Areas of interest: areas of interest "Shanghai City Longhua Funeral Home"
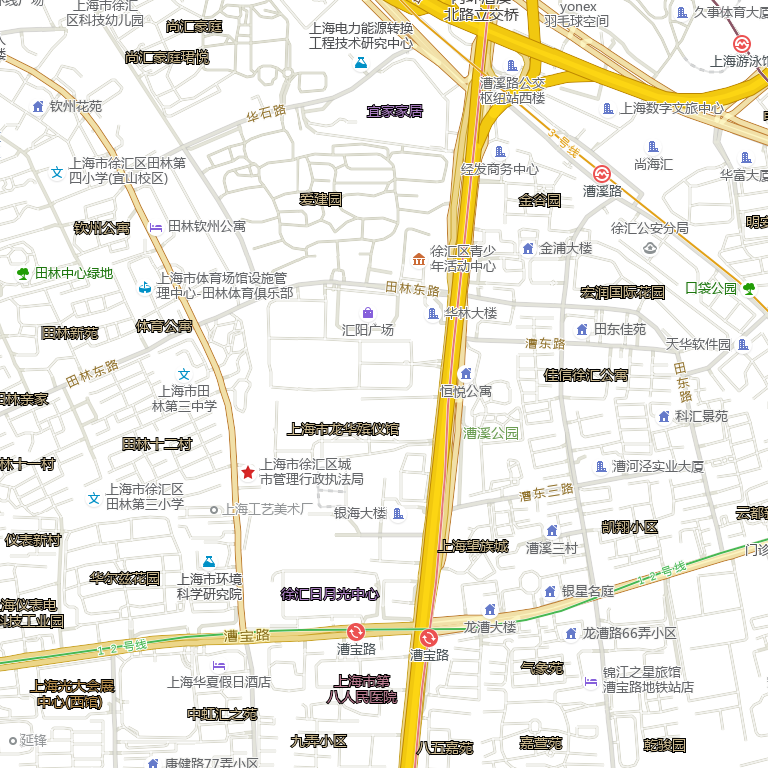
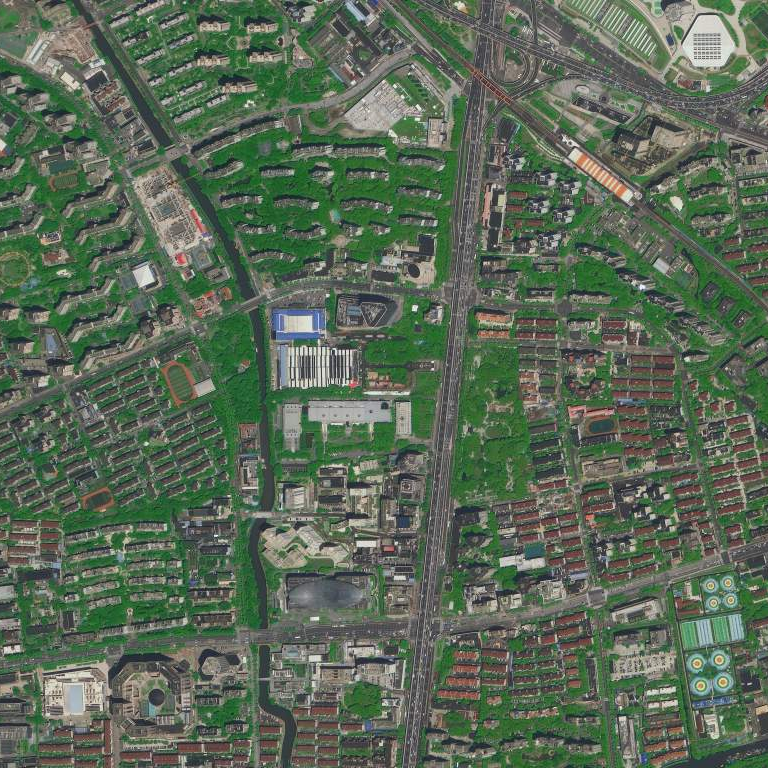